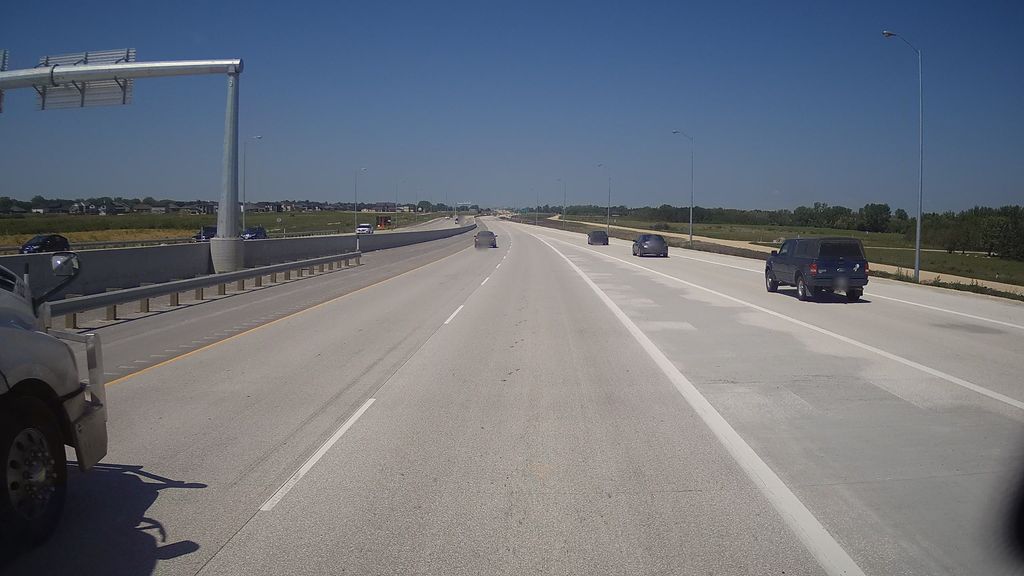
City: winnipeg